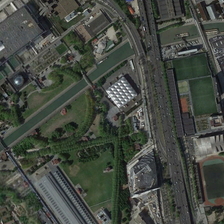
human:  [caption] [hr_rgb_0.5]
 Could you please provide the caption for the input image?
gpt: the school built a lot of tall building .

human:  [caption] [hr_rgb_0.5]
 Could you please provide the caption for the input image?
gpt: there are a lot of trees and grass in the school .

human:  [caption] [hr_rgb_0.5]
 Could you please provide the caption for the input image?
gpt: there are a lot of trees and grass in the school .

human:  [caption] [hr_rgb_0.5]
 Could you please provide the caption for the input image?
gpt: the school built a lot of tall building .

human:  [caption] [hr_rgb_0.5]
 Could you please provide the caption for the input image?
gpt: there are a lot of trees and grass in the school .